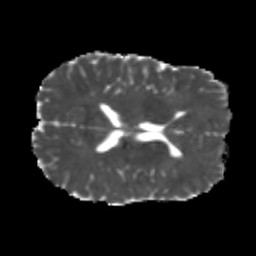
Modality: MD
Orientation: axial
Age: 22
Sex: male
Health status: healthy
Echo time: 0.074 s